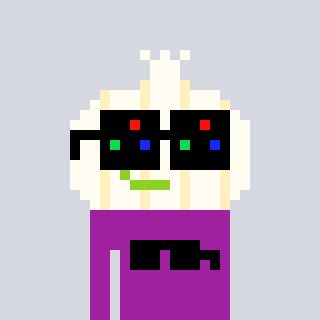
a pixel art character with square black sunglasses, a garlic-shaped head and a magenta-colored body on a cool background